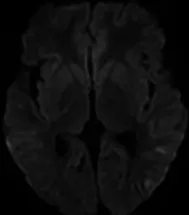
Brain MRI of patient #1 showed multiple high signal intensities on DWI in the right frontotemporal cortex (A-F).
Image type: radiology (mri)